This wavelet scalogram was computed from a rotor test-rig vibration snapshot. Based on the visible evidence, which rotor condition applies: normal, misalignment, unbalance, looseness?
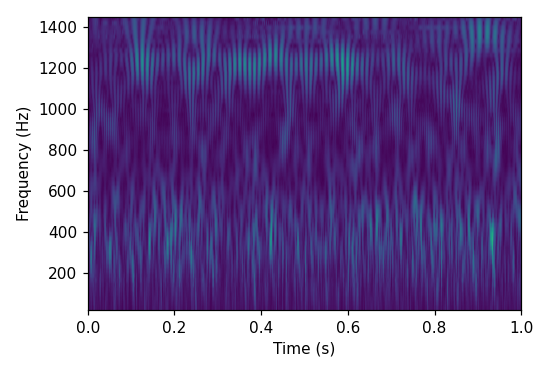
Answer: misalignment